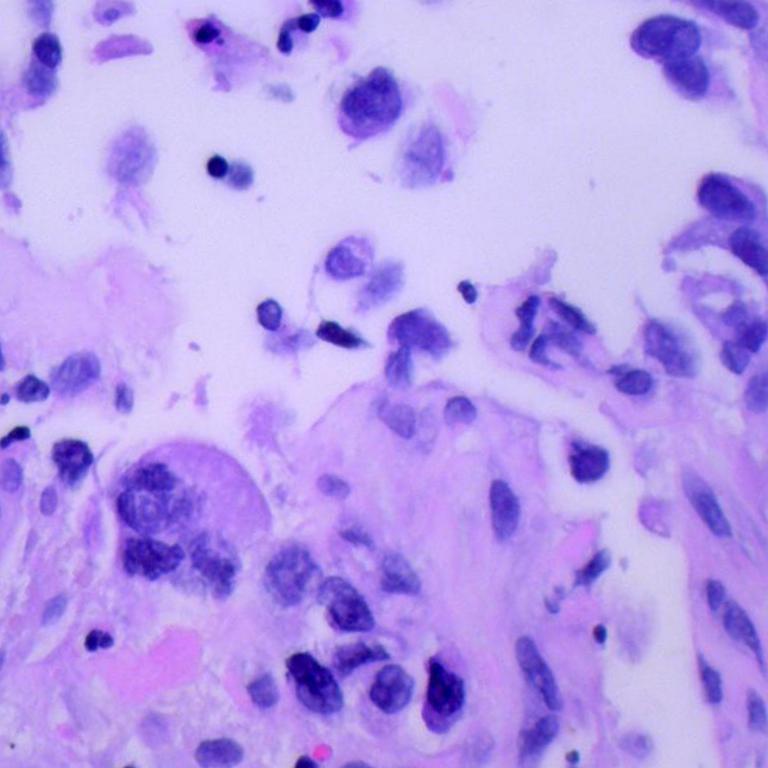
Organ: lung
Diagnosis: adenocarcinomas